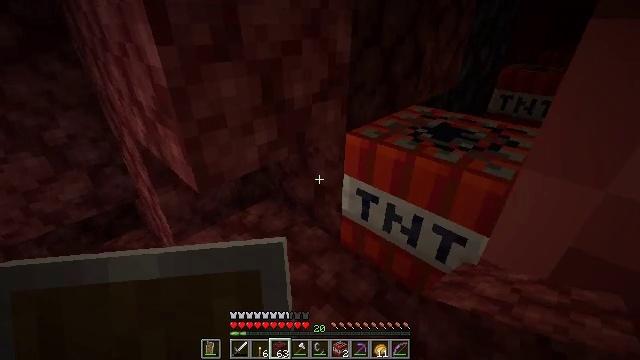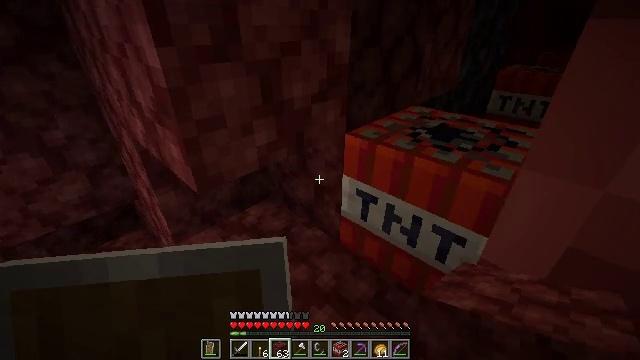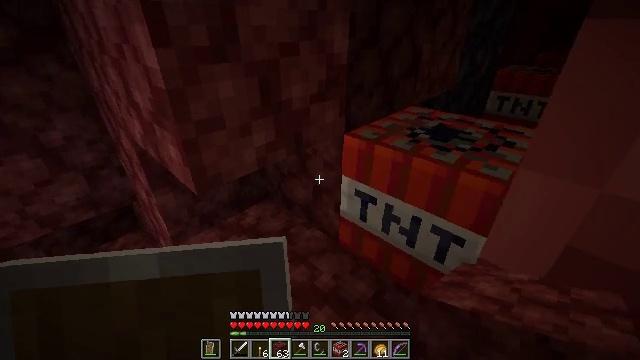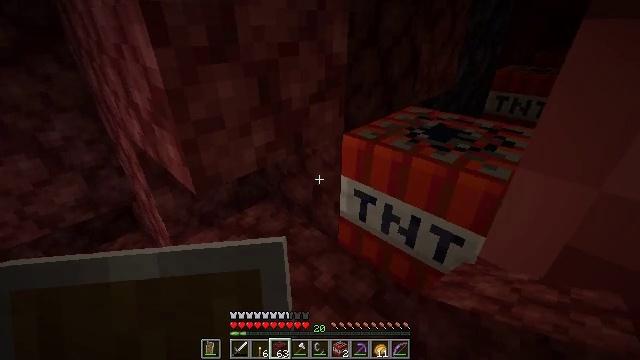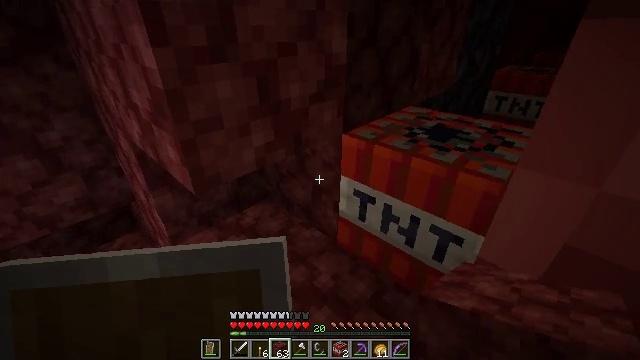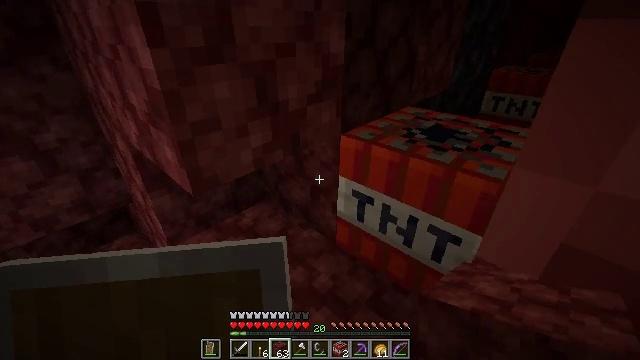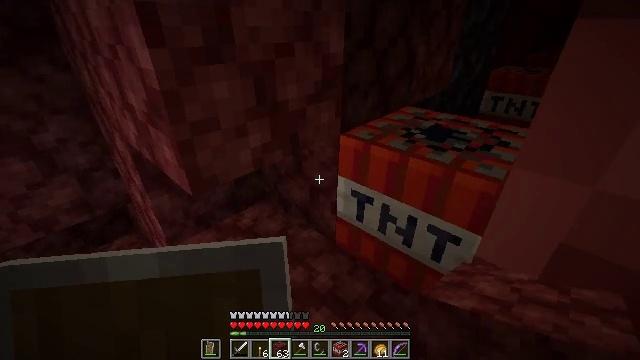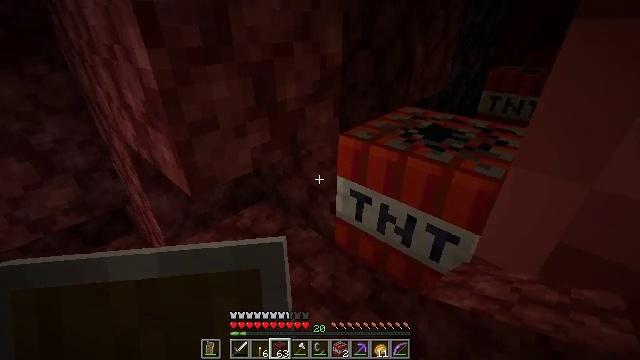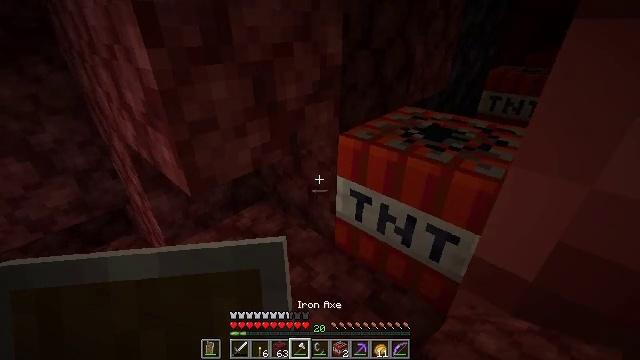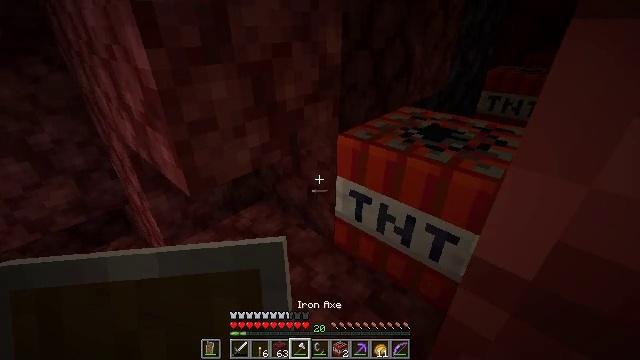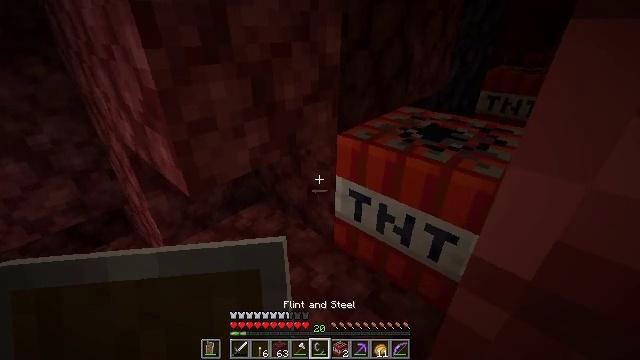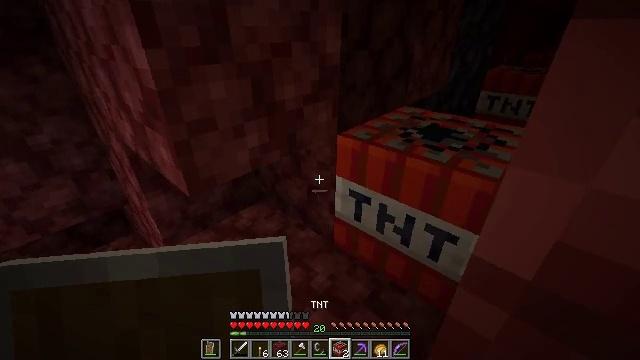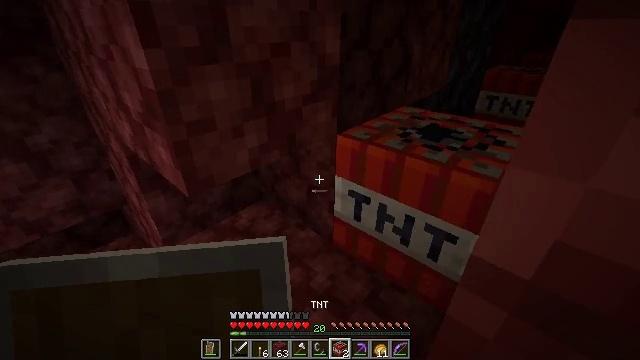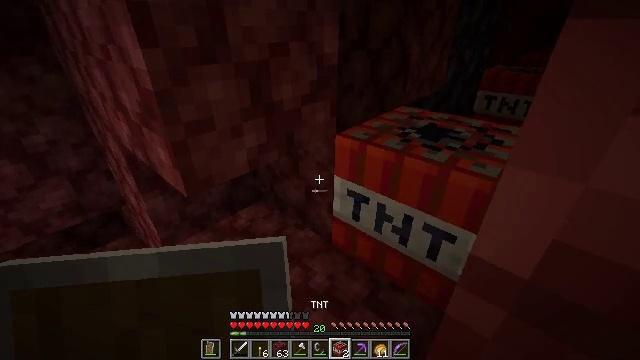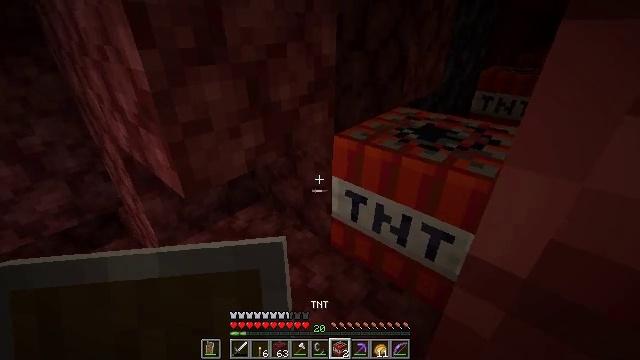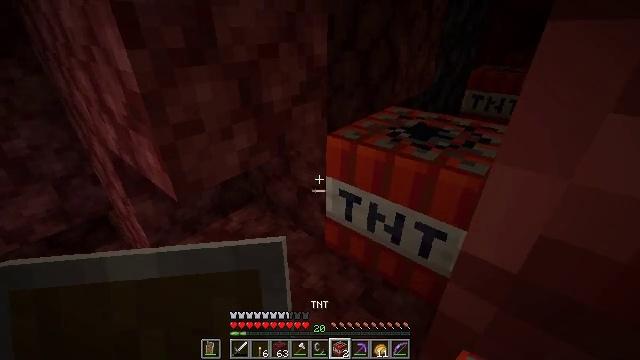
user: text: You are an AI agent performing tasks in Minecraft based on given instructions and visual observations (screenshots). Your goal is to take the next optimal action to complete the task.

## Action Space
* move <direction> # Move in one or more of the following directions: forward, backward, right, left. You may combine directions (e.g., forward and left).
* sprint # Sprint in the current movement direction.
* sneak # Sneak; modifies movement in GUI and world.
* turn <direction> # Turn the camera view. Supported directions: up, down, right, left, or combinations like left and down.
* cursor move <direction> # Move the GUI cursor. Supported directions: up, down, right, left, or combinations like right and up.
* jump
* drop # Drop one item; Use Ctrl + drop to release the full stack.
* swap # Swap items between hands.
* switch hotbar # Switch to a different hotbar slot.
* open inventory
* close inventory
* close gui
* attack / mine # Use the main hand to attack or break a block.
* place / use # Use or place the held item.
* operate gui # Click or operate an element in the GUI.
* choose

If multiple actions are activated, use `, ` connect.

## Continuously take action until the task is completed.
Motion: motion action
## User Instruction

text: Collect ancient debris for Netherite crafting.
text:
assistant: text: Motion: no_op
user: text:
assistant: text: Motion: no_op
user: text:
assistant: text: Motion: no_op
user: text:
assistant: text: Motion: no_op
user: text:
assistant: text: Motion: no_op
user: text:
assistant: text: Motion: no_op
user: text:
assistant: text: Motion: no_op
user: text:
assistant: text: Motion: no_op
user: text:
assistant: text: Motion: no_op
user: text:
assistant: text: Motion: no_op
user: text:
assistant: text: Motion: no_op
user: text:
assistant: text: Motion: no_op
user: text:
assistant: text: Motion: no_op
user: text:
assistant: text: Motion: no_op
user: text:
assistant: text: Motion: turn right
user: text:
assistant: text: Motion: turn right
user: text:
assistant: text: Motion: turn right
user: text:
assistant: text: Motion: no_op
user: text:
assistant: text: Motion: no_op
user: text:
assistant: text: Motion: no_op
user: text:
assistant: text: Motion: no_op
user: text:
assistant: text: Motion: no_op
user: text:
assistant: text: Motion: no_op
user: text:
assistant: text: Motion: no_op
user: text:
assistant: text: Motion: turn right
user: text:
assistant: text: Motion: turn right and up
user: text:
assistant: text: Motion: no_op
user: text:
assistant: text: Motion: use / place
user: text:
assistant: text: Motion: use / place
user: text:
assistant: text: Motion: no_op